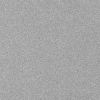
Atmospheric dust classification: dusty